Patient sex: F
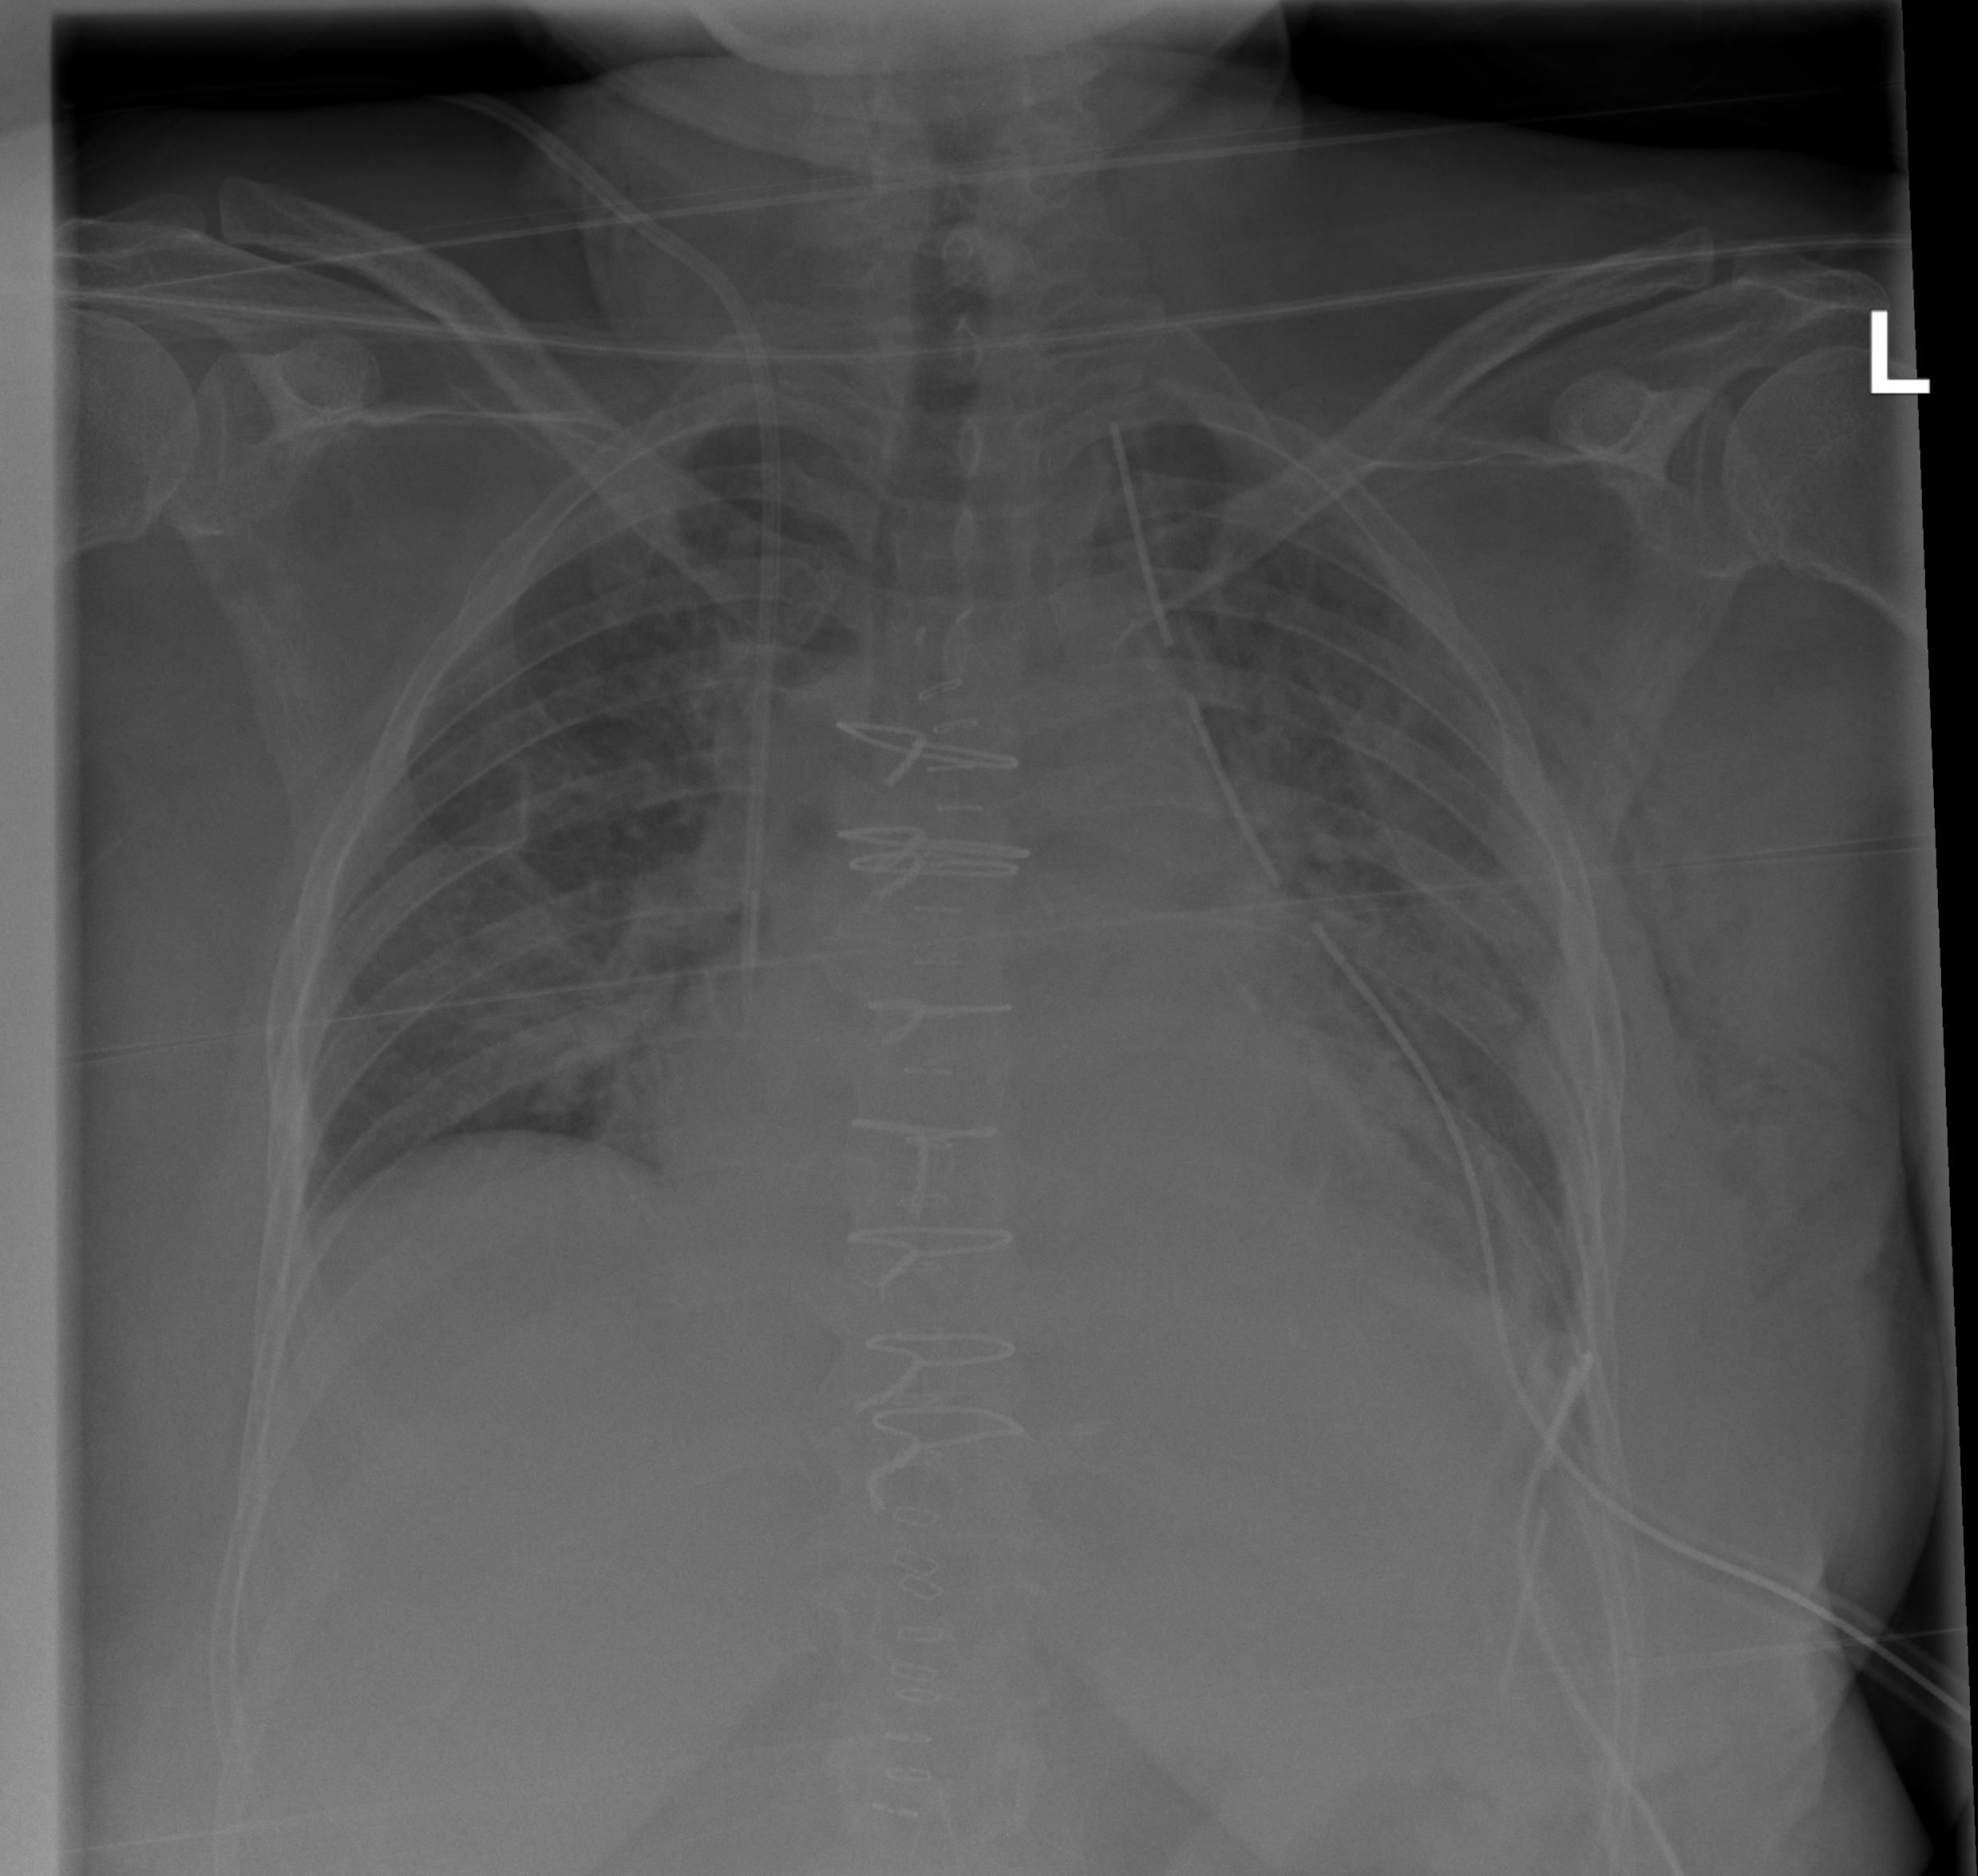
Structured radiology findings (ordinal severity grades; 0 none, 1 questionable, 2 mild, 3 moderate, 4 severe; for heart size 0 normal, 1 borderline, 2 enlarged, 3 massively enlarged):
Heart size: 2
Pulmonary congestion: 0
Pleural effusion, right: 0
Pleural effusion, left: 0
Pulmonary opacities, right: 1
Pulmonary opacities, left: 1
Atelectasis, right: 2
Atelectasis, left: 2